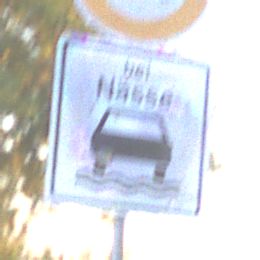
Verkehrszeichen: BeiNaesse
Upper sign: Geschwindigkeit80
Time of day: SunriseSunset
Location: Outdoor (Urban)
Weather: Clear
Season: NotSpecified
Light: Natural